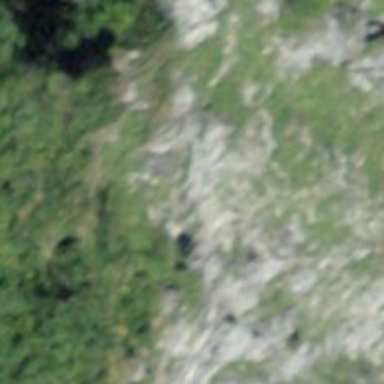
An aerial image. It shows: Natural cliff.